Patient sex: M
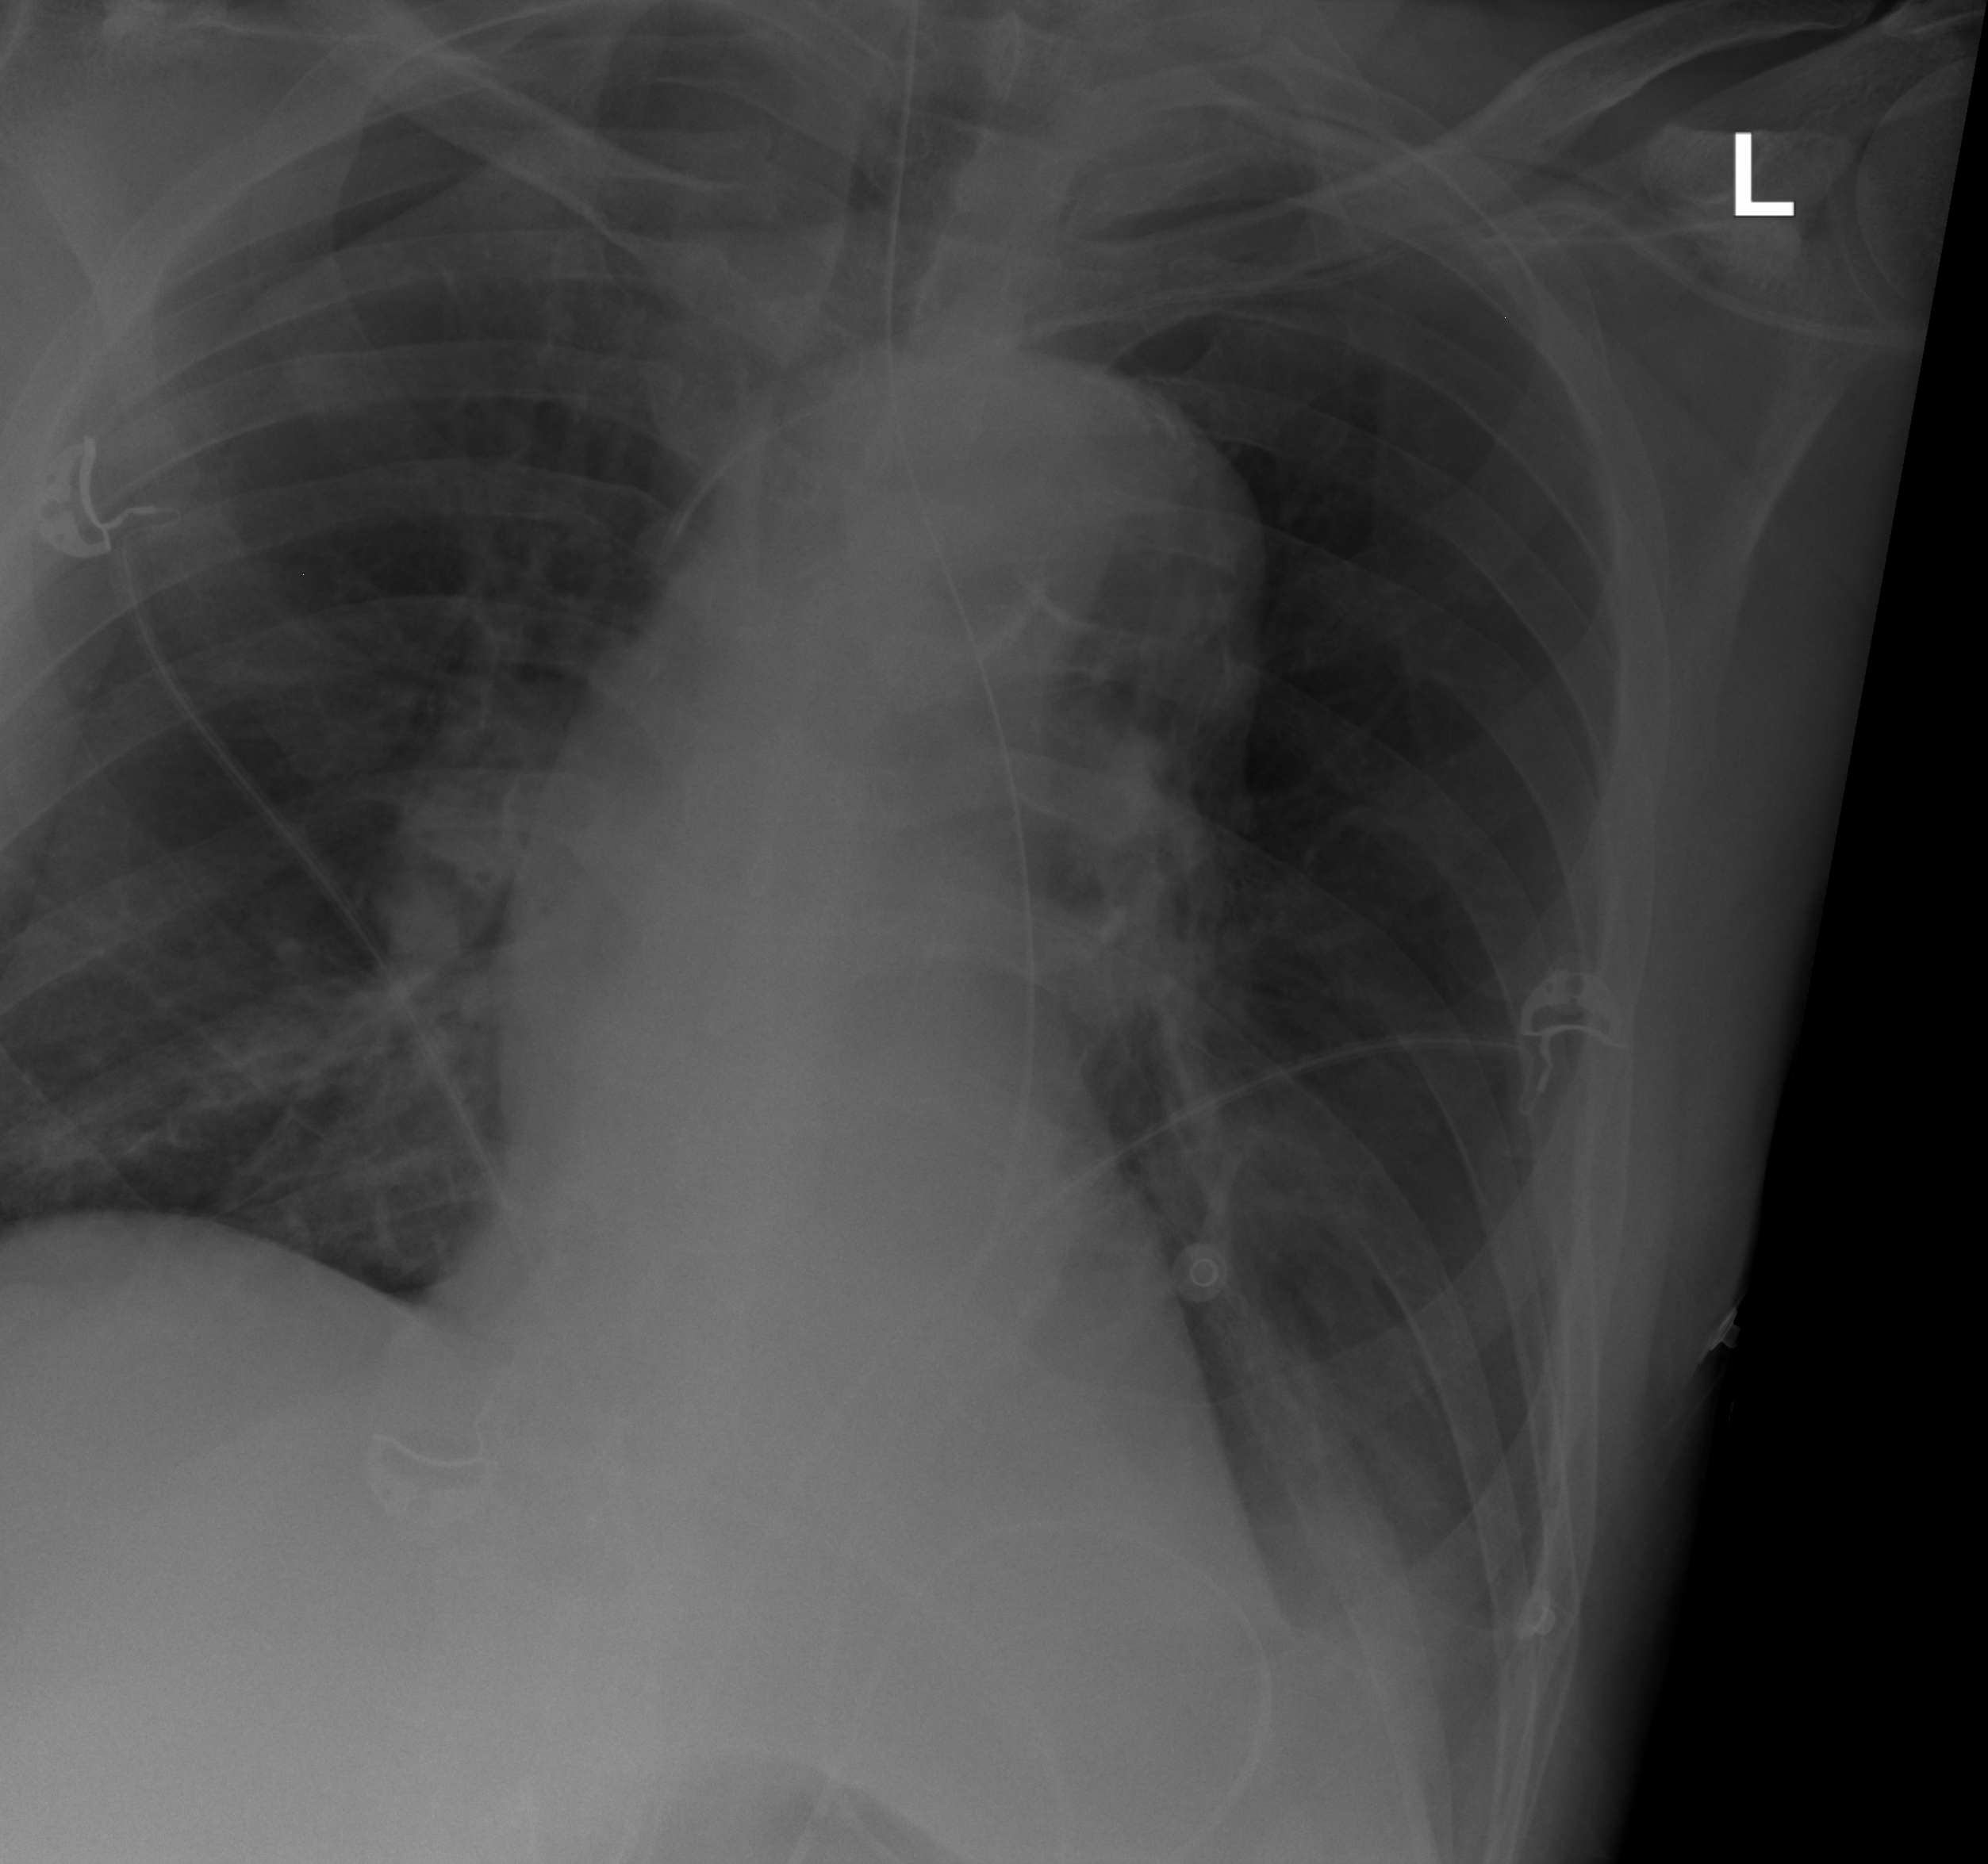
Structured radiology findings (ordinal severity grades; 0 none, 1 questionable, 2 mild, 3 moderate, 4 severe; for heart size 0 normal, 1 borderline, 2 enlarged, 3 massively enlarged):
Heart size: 2
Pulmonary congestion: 0
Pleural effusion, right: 0
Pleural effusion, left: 2
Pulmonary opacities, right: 0
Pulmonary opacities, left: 0
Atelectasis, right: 0
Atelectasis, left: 2